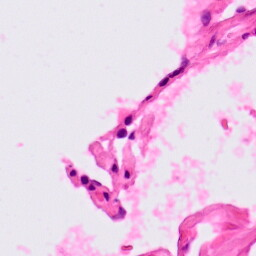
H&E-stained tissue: Lung